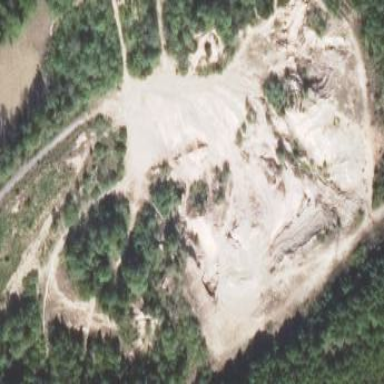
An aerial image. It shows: Sand quarry.